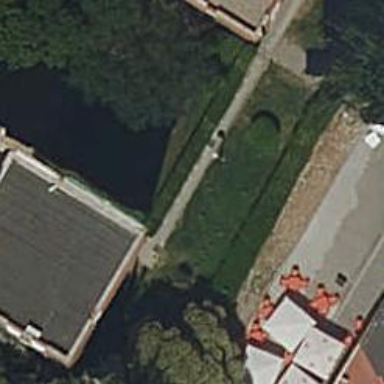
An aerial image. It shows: Garden with kerb barrier.